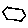
Label: hexagon